Interaction volume radius: 10 \u00c5
Interaction volume height: 25 \u00c5
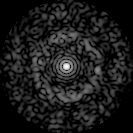
Disorder parameter: 0.8193